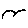
Label: cloud